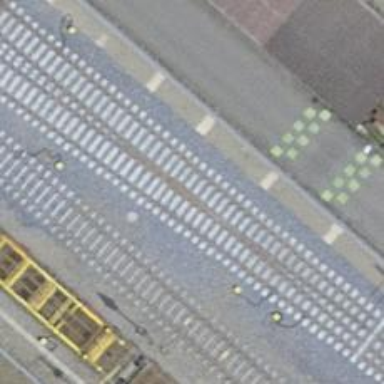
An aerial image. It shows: Single-track electrified railway siding with contact line.